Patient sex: M
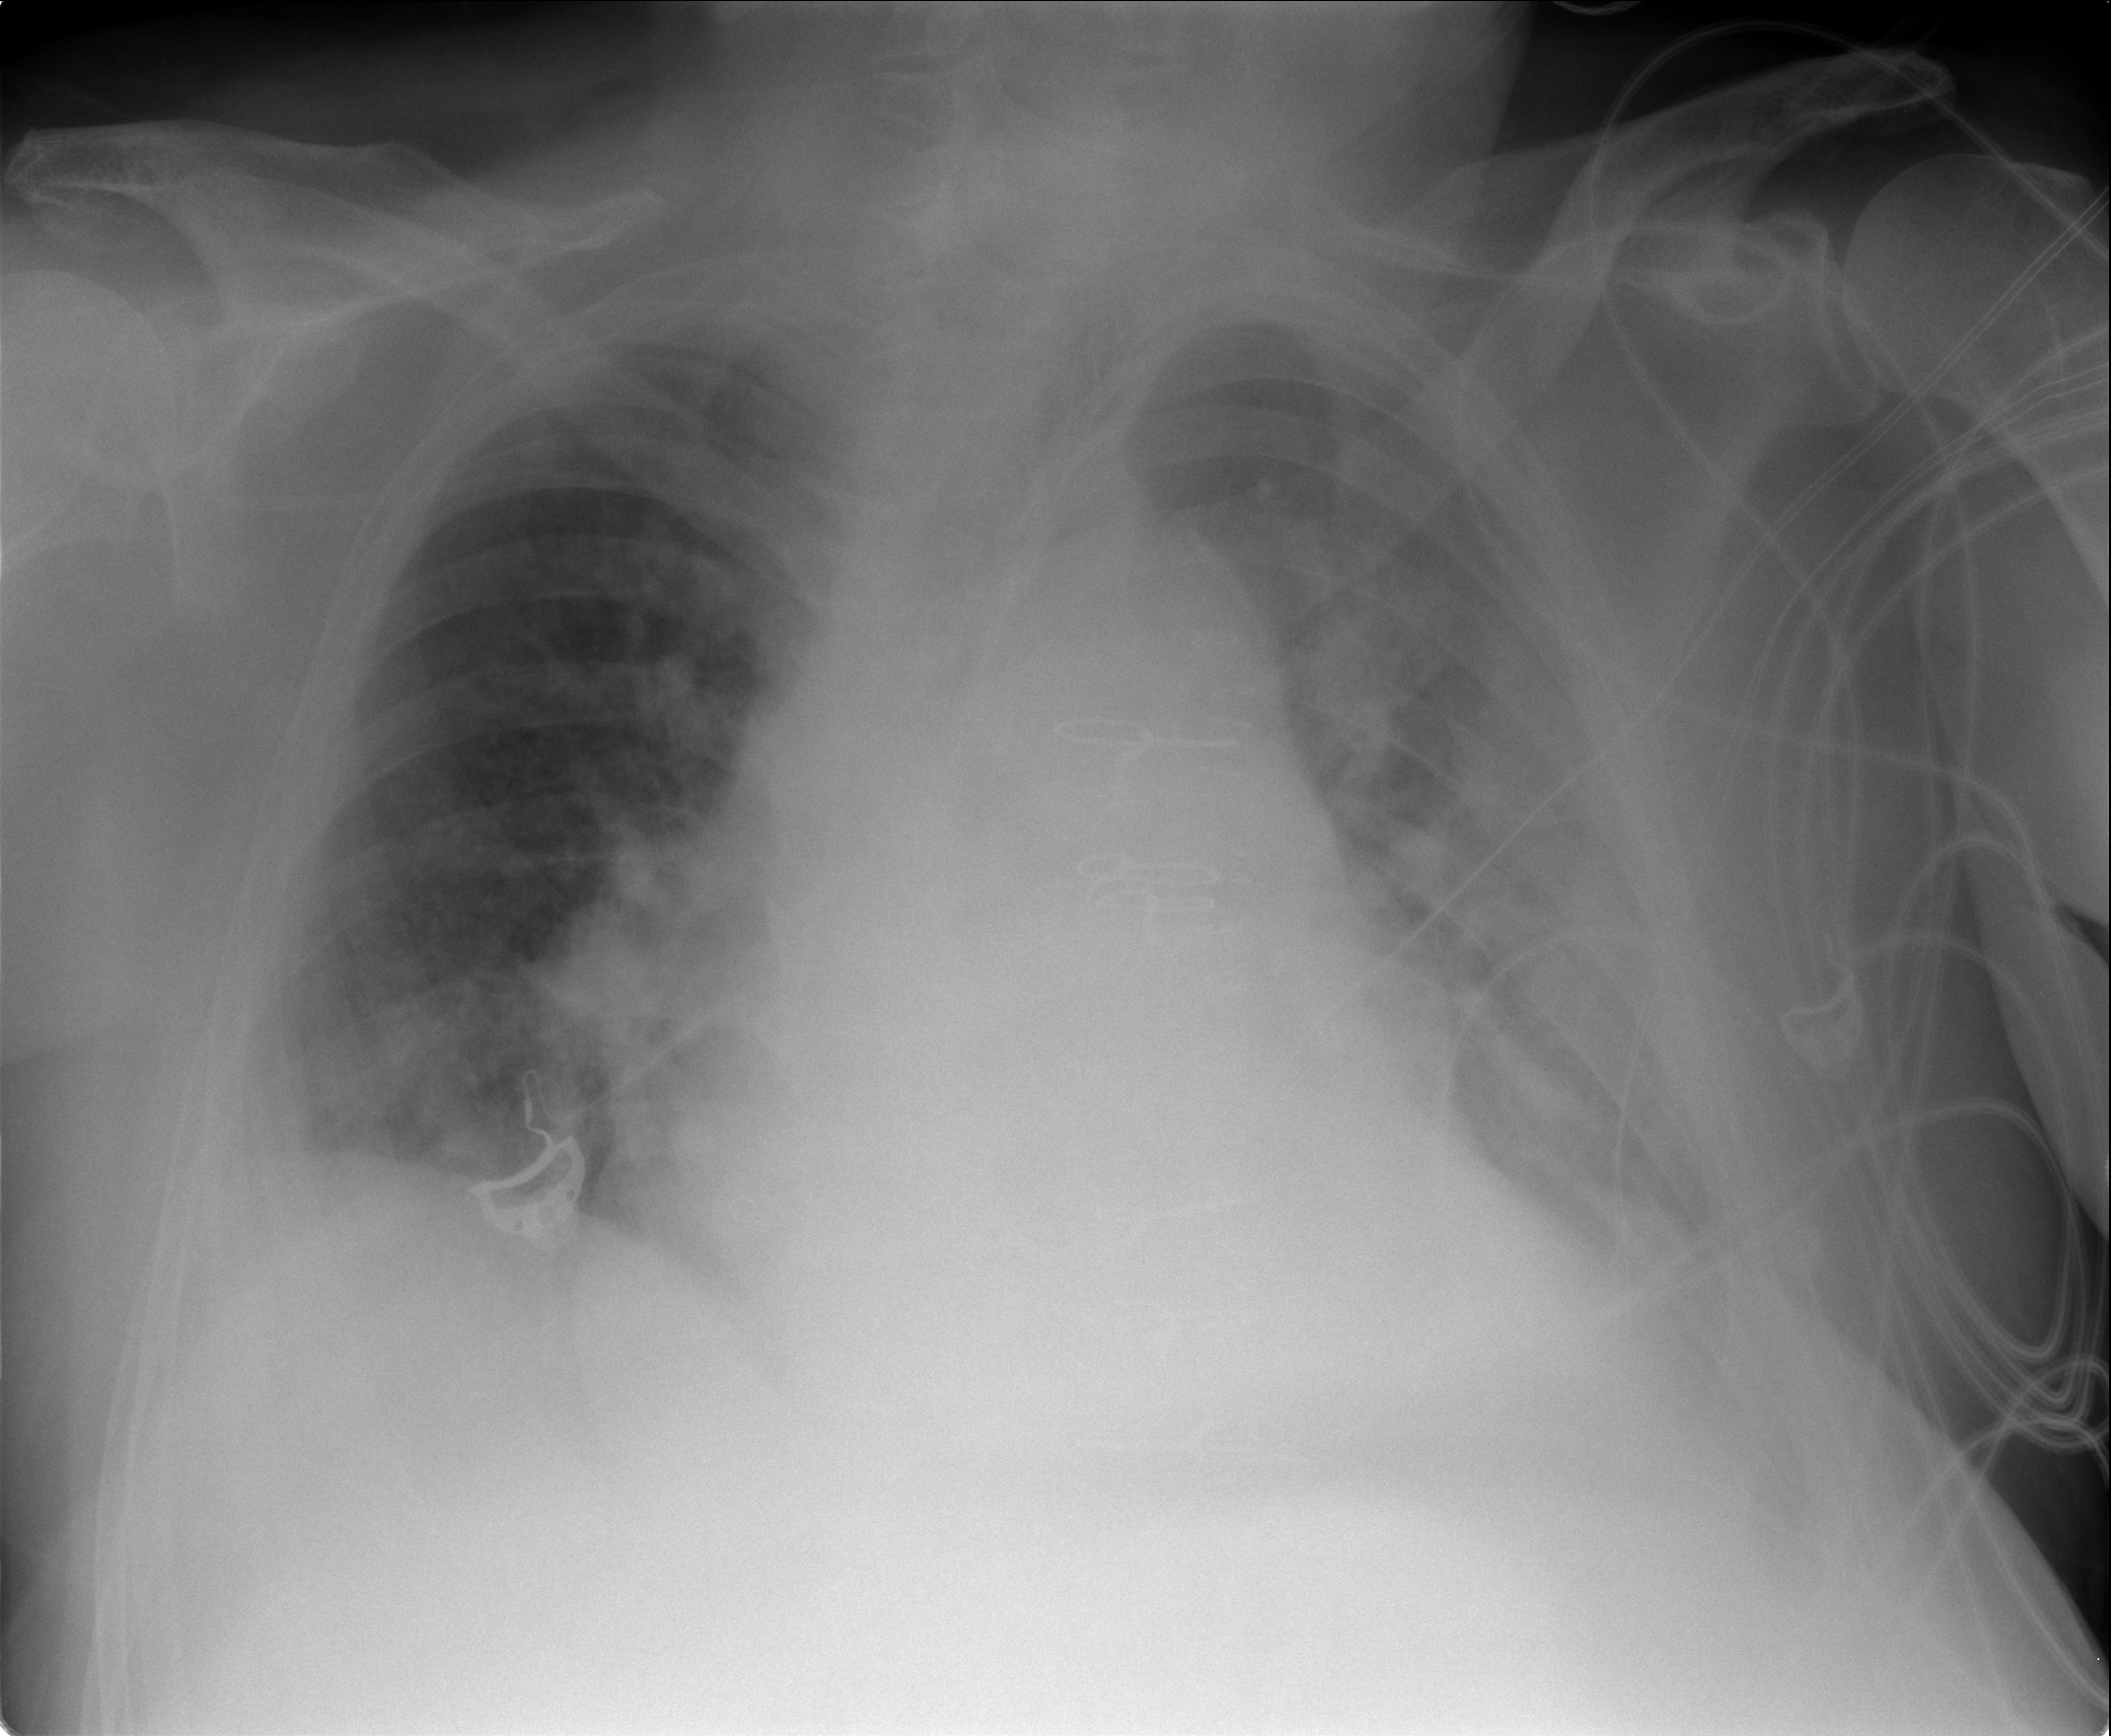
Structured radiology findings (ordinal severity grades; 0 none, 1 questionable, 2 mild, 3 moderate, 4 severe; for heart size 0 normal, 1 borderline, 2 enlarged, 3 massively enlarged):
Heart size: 3
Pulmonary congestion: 2
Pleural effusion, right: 2
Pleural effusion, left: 3
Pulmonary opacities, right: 2
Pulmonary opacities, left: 3
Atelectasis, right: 2
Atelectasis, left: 3